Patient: sex M, age 47
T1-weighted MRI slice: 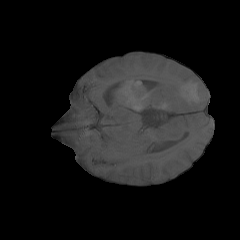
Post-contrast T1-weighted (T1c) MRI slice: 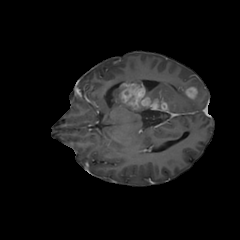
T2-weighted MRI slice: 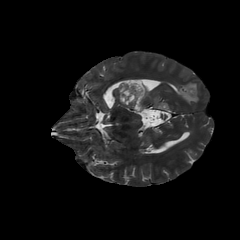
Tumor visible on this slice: yes
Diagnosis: Glioblastoma, IDH-wildtype
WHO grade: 4